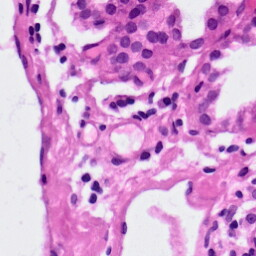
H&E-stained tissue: Lung